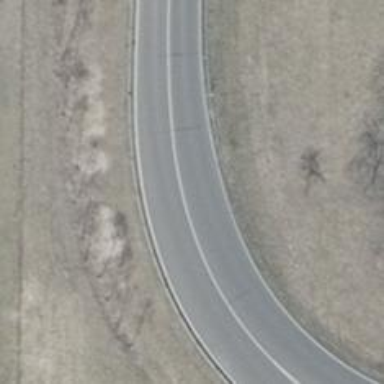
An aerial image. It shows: Asphalt trunk link road.